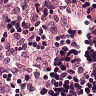
Metastatic tissue present: no